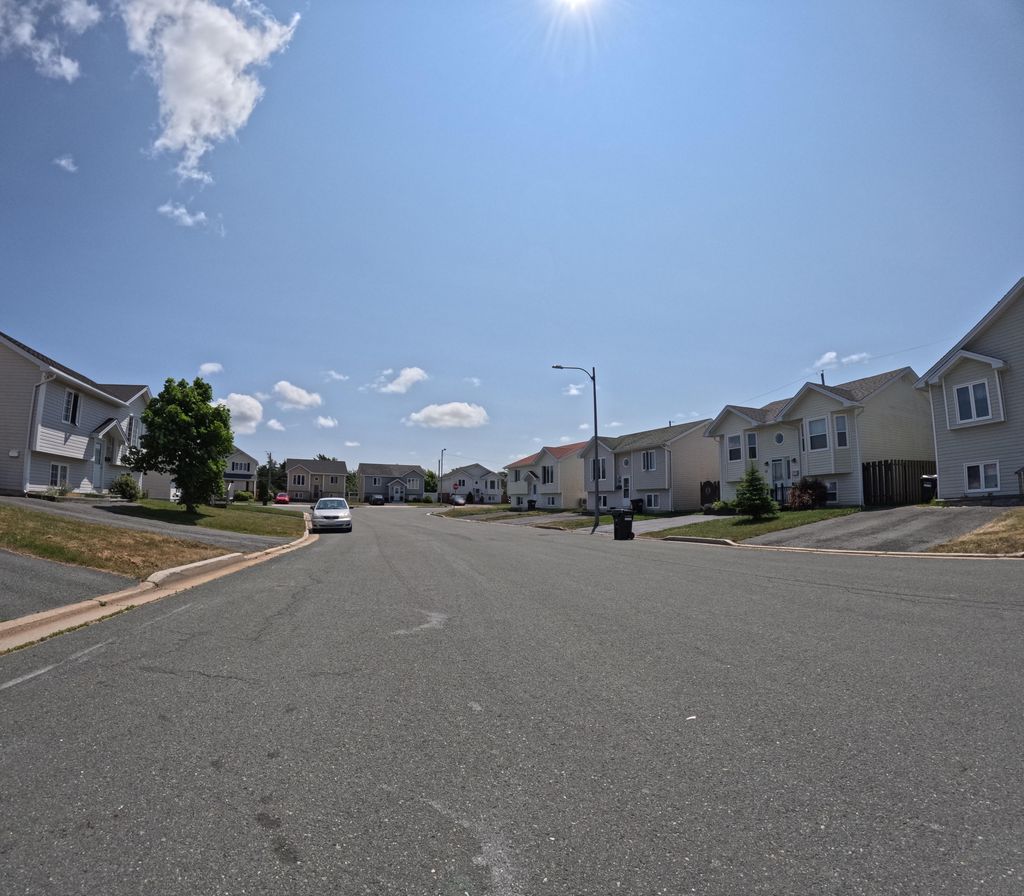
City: st_johns